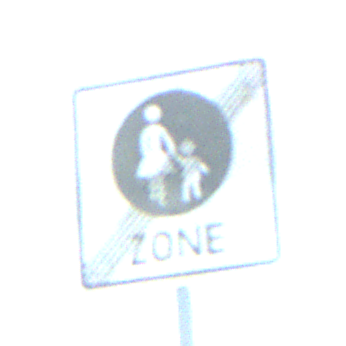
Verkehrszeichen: EndeFussgaengerzone
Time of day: MorningAfternoon
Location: Outdoor (Suburban)
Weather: PartlyCloudy
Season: NotSpecified
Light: Natural